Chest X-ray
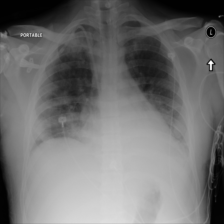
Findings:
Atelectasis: positive
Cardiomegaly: negative
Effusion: negative
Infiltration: positive
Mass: positive
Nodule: negative
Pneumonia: negative
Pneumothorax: negative
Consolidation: negative
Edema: negative
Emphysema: negative
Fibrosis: negative
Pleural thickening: negative
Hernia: negative